Question: I have an app where users can enter a dos command to be run at a later time by a service. Here is an example of what a user can enter:

This works well, but since a service runs the command, the '/Q' parameter must be there because there is no human interaction. I'm trying to figure out how the service can gracefully handle when the '/Q' is missing. As it stands now, the service actually hangs, and has to be stopped (a couple of times) and then started again. This happens because a command without '/Q' ends up waiting for user input.
This is the (slimmed-down) code to run a command:
'''
using (Process process = new Process())
{
string processOutput = string.Empty;
try
{
process.StartInfo.FileName = "file name (cmd in this case)";
process.StartInfo.Arguments = "parameters (with the \Q)";
process.StartInfo.UseShellExecute = false;
process.StartInfo.RedirectStandardError = true;
process.StartInfo.RedirectStandardInput = true;
process.StartInfo.RedirectStandardOutput = true;
process.Start();
processOutput = process.StandardOutput.ReadToEnd();
process.WaitForExit();
}
catch (Exception ex)
{
Logger.LogException(ex);
}
'''
The catch block doesn't get hit. The service just hangs until I manually stop and start it.
Is it possible to handle this scenario so that the service doesn't hang? I'm not even sure what to try.
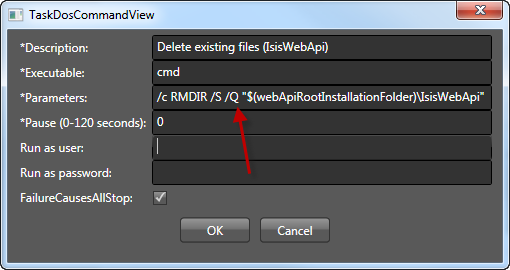
Answer: One approach would be to add the '/Q' if it's not found:
'''
process.StartInfo.Arguments = arguments.AddQuietSwitch();
'''
'''
private static Dictionary<string, string> _quietSwitchMap =
new Dictionary<string, string> { { "rmdir", "/Q" }, { "xcopy", "/y" } };
public static string AddQuietSwitch(this string input)
{
var trimmedInput = input.Trim();
var cmd = trimmedInput.Substring(0, trimmedInput.IndexOf(" "));
string switch;
if (!_quietSwitchMap.TryGetValue(cmd, out switch)) { return input; }
if (trimmedInput.IndexOf(switch, 0,
StringComparison.InvariantCultureIgnoreCase) > 0 { return input; }
return input += string.Format(" {0}", _quietSwitchMap[cmd]);
}
'''